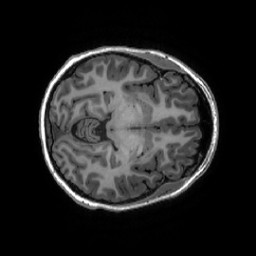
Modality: T1w
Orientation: axial
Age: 23
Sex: female
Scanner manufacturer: ge
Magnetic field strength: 3 T
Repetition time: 0.007348 s
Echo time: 0.003036 s